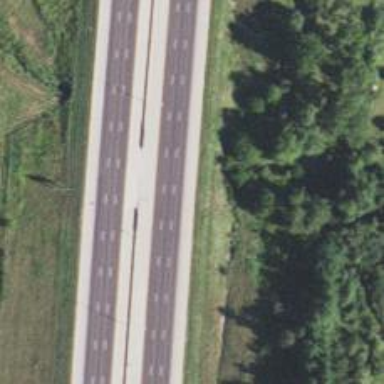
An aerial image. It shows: Motorway.